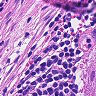
Metastatic tissue present: no